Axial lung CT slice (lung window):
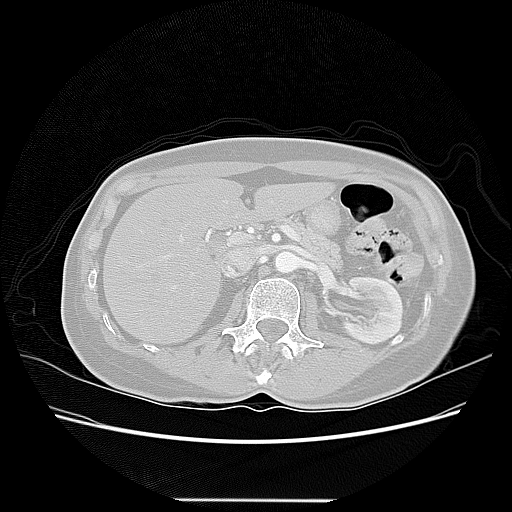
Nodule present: no